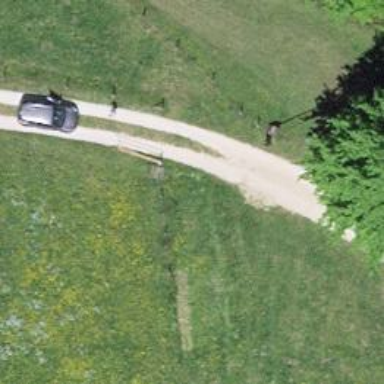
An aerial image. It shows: Grass path.